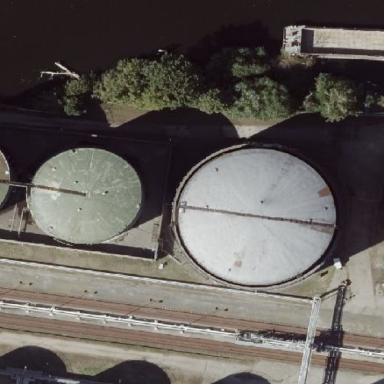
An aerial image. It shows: Storage tank that is man-made.